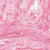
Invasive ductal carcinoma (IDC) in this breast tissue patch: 0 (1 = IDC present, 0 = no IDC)